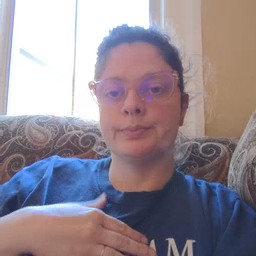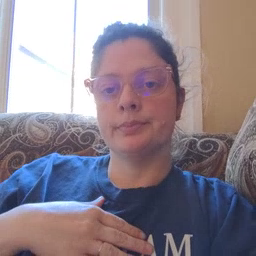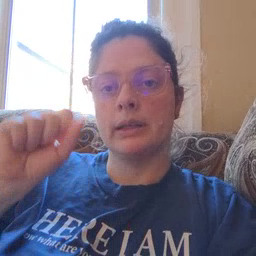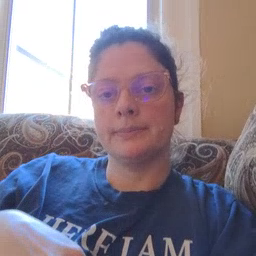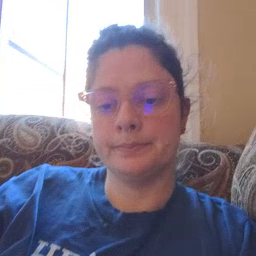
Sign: can